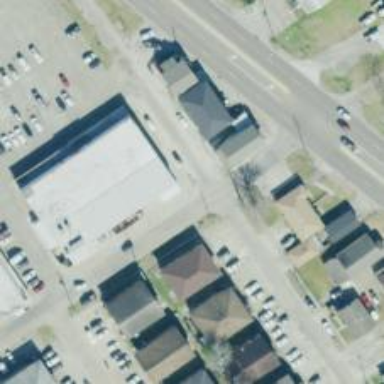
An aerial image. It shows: Variety store located inside building.